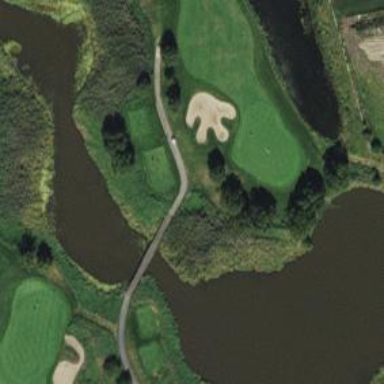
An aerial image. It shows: Service road on bridge for golf carts.